Question: I have a many bugs at simple QSS(Qt style sheets). Is it bugs of Qt?
Example:

Style sheets:
'''
#check1 {
color: red //didn't work here
}
#check2 {
color: red; //but work here
background-color: black
}
#label1 {
color: blue;
text-decoration: underline //work fine here
}
#label2:hover {
color: blue;
text-decoration: underline //but didn't work here
}
'''
Sources:
'''
#include <QtGui>
int main(int argc, char *argv[])
{
QApplication app(argc, argv);
app.setStyleSheet(" #check1 {color: red} #check2 {color: red; background-color: black} #label1 {color: blue; text-decoration: underline} #label2:hover {color: blue; text-decoration: underline}");
QWidget w; w.setFixedSize(120,130);
QCheckBox check1("checkbox1",&w);
check1.setObjectName("check1");
check1.move(10,0);
QCheckBox check2("checkbox1",&w);
check2.setObjectName("check2");
check2.move(10,30);
QLabel label1("label1", &w);
label1.setObjectName("label1");
label1.move(10,60);
QLabel label2("label2", &w);
label2.setObjectName("label2");
label2.move(10,90);
w.show();
return app.exec();
}
'''
qt 4.7.3-3; arch linux; gnome 3 fallback mode
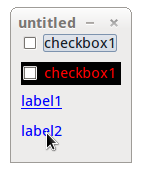
Answer: For the first checkbox, the problem is somewhere in the Gtk+ style:

'QLabel', 'QPushButton' or 'QCheckBox' don't support font changes (including 'text-decoration') in the ':hover' pseudo-state css selector. The simplest widget that does seems to be 'QToolButton' (which could be used to replace the QLabels if you really need that).
Palette changes (foreground and background colors and styles) for that state are supported by all the widgets.